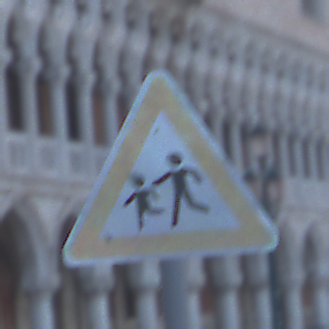
Verkehrszeichen: KinderRechts
Umgebung: Outdoor, Urban
Tageszeit: Dawn
Wetter: Clear
Licht: Natural
Jahreszeit: NotSpecified
Kontrast: LowContrast